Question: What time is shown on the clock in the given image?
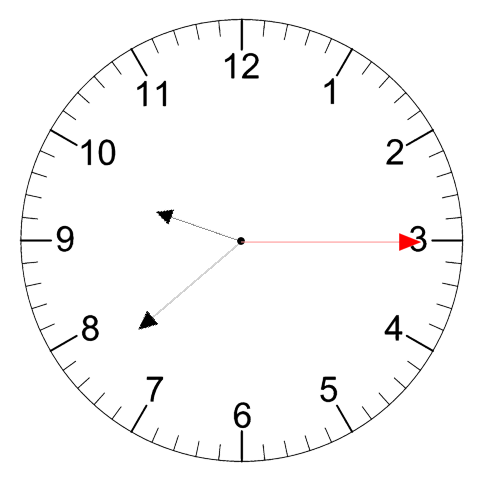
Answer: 09:38:15